Interaction volume radius: 5 \u00c5
Interaction volume height: 10 \u00c5
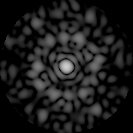
Disorder parameter: 0.8576